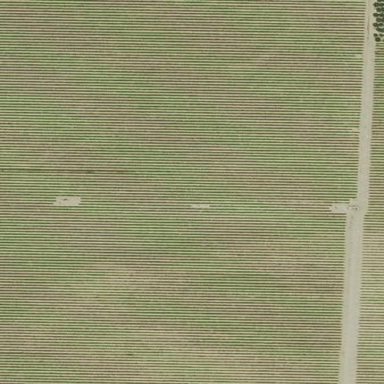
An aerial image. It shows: Vineyard where grapes are grown.